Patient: sex M, age 46
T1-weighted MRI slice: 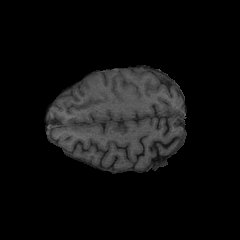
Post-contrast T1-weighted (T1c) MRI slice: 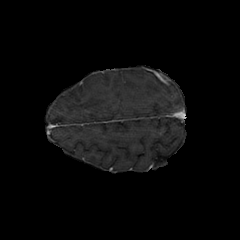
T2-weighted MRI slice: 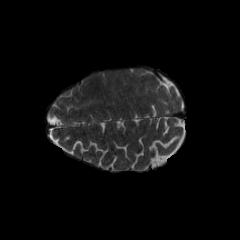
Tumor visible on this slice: no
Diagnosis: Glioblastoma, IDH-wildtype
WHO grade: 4